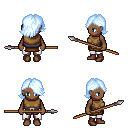
a pixel art fantasy rpg character, female body template, human, dark skin, leather chest armor, white pants, white cyan swoop hairstyle, brown shoes, spear, four views (front, back, left, right), 2x2 character sprite sheet, small pixel art, hard edges, no anti-aliasing